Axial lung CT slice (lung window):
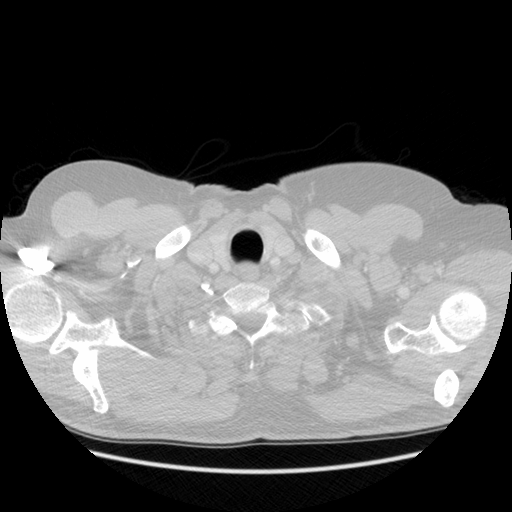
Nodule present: no